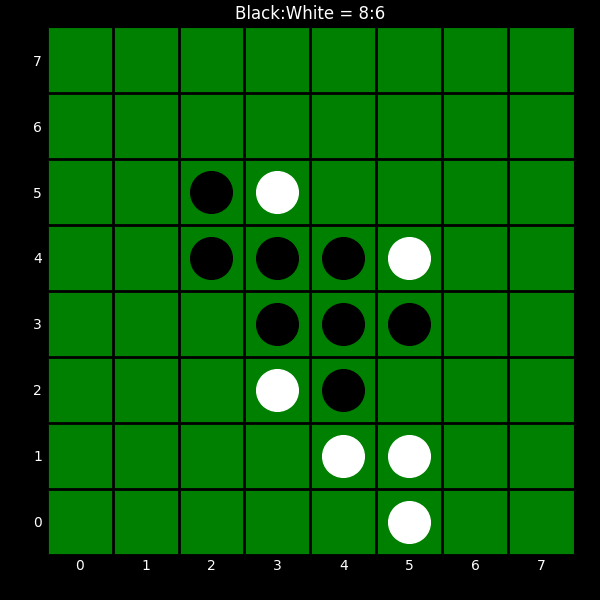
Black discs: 8
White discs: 6